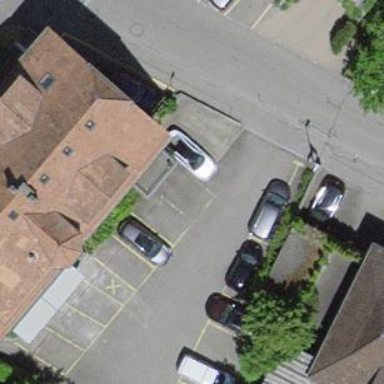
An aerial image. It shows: Building featuring apartments with half-hipped roof.